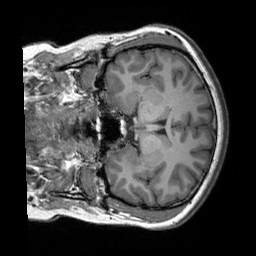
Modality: T1w
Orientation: coronal
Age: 29
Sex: female
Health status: healthy
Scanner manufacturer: siemens
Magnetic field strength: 3 T
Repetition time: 2.3 s
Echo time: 0.00303 s